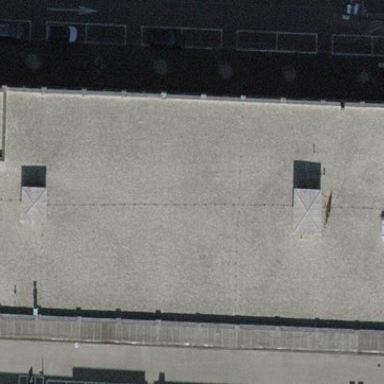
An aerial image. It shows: Industrial building with flat grey roof.